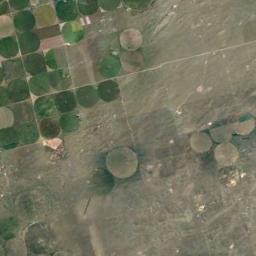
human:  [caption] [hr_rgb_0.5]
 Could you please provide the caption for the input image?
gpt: Several green circular farmlands and several khaki circular farmlands are neatly arranged on the wasteland and some roads go through these farmlands .

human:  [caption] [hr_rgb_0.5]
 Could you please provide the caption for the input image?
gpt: Some green circle farmland are in the bare land .

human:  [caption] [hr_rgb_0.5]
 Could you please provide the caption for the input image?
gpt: Three round fields are only half green .

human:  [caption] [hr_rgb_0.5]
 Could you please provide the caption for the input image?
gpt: Many neatly arranged circular farmland mixed with green and tan .

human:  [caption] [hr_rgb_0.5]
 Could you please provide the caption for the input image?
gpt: There are many circular farmlands of different sizes distributed irregularly .